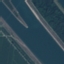
Land use / land cover class: River